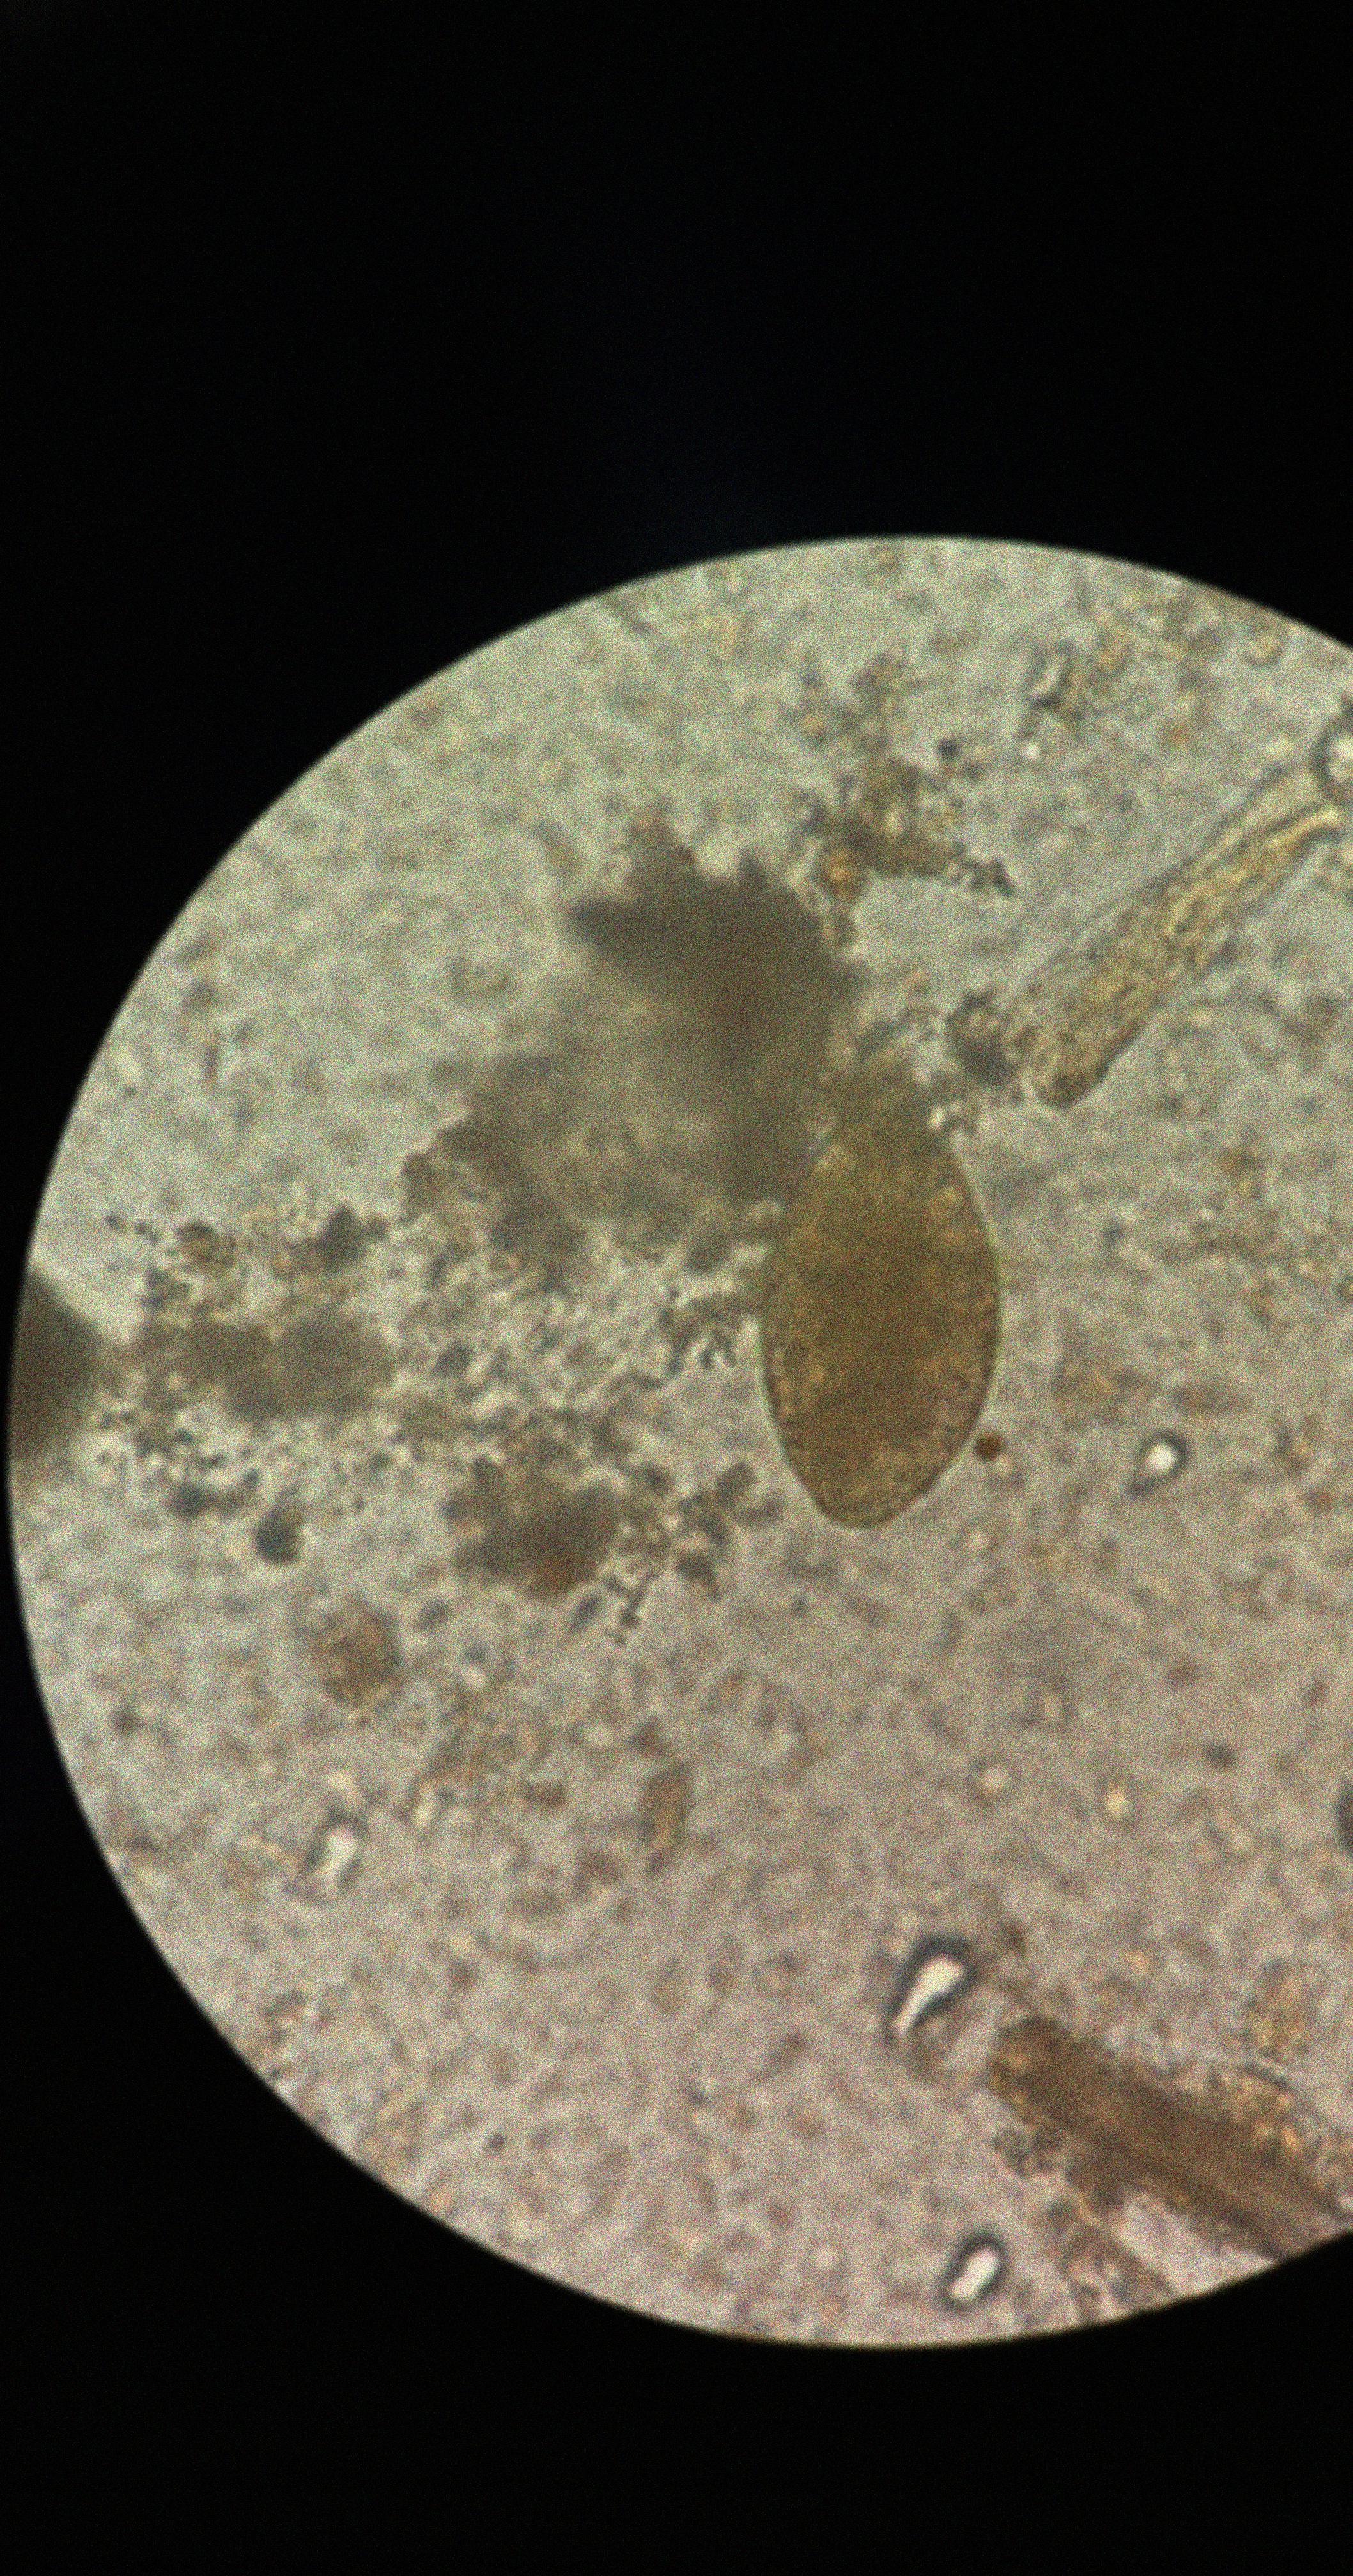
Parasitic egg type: Fasciolopsis buski